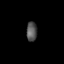
Tissue: prostate
Cell type: T cells
Senescence score: 0.2921
Nuclear area (px): 201
Mean DAPI intensity: 83.368